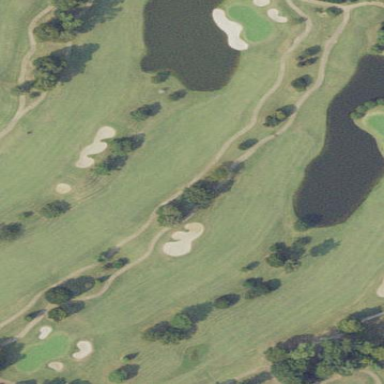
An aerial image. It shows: Area of rough grass used for golf.